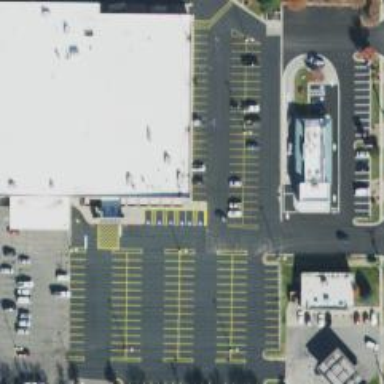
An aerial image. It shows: Parking space is available.